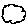
Label: cloud